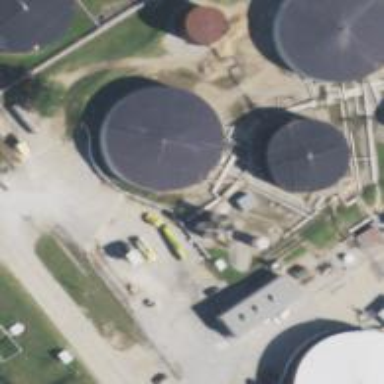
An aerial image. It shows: Storage tank with man-made structure.